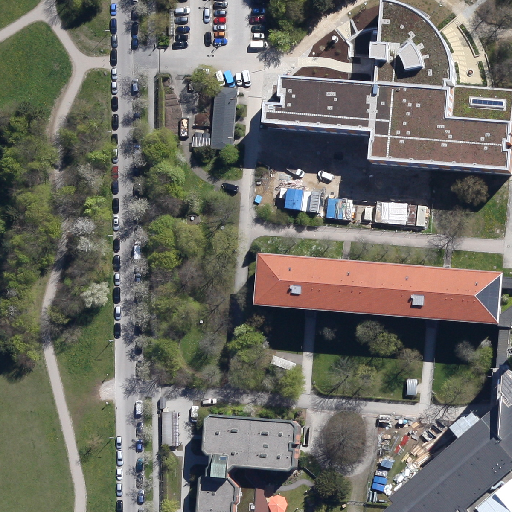
Referring expression: vehicle driving on the road